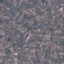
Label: Residential